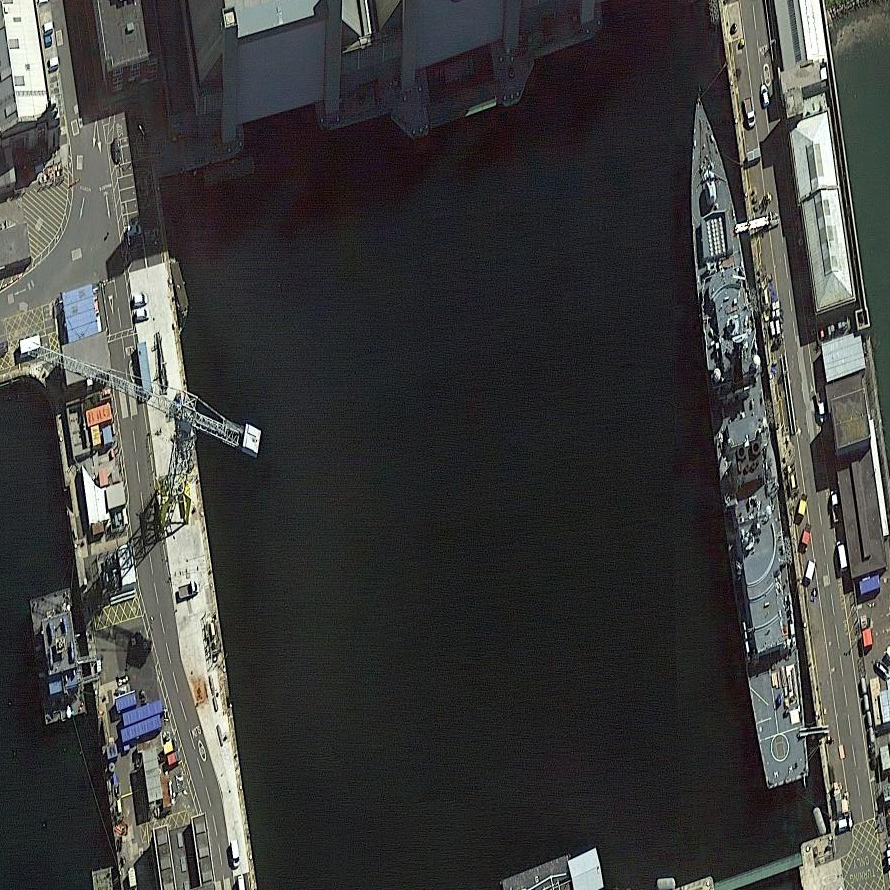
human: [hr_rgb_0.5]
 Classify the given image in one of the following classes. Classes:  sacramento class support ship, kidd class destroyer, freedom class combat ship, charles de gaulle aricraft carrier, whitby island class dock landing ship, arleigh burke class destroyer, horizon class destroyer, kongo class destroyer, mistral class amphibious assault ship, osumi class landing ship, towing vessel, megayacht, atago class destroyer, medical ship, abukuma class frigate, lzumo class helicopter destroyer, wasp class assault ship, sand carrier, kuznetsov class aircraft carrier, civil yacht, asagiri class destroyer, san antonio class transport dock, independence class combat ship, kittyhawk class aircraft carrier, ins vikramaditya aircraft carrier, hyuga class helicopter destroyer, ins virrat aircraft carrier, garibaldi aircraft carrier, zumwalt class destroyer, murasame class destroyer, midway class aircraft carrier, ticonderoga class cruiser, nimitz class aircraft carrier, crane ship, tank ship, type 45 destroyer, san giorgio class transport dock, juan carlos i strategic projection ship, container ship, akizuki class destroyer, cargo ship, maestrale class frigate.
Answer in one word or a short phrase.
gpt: Type 45 destroyer